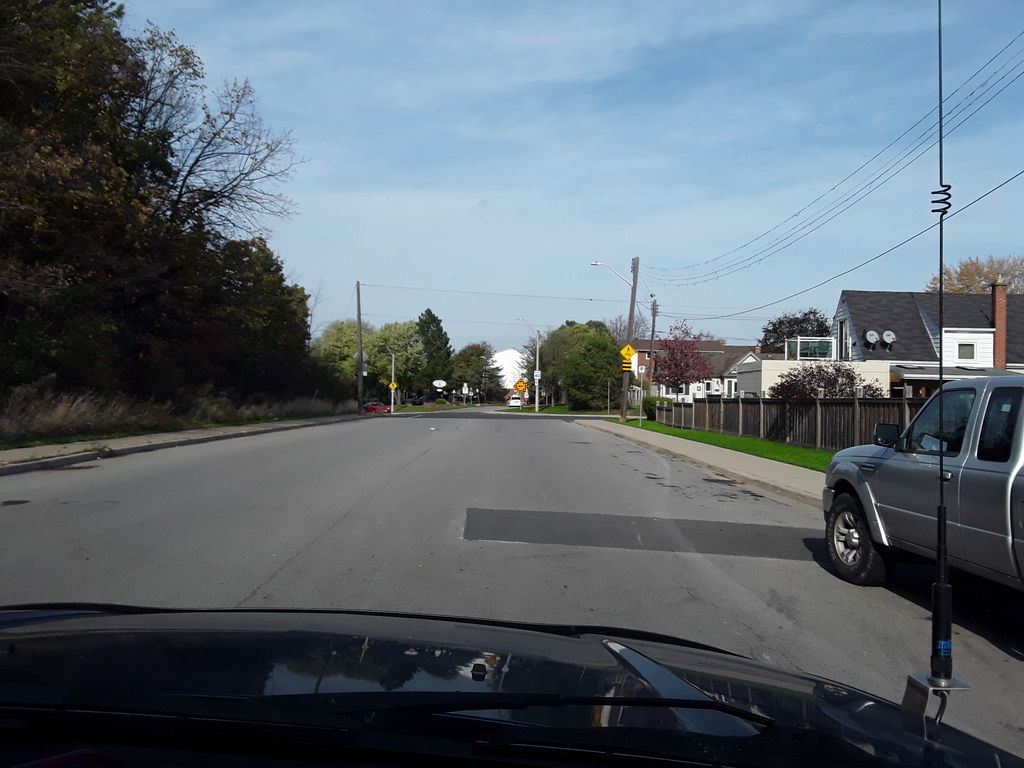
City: hamilton